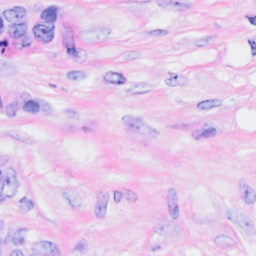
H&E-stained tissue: Breast